Question: Consider the following, I have paragraph data being sent to a view which needs to be placed over a background image, which has at the top and the bottom, fixed elements (fig1)
Fig1.
My thought was to split this into 4 labels (Fig1.example2) my question here is how I can get the text to flow through labels 1 - 4 given that label 1,2 & 3 ar of fixed height. I assumed here that label 3 should be populated prior to 4 hence the layout in the attached diagram.
Can someone suggest the best way of doing this with maybe an example?
Thanks
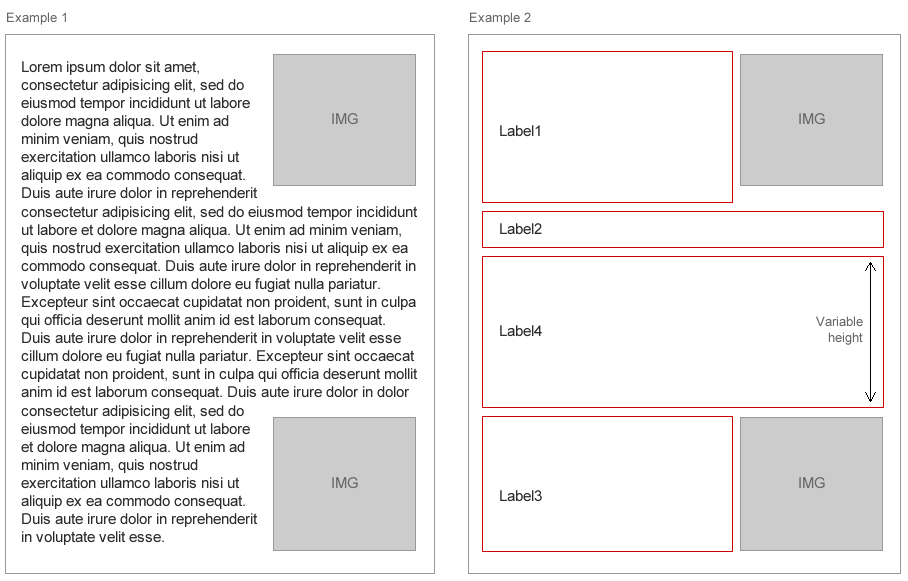
Answer: Wish I could help more, but I think I can at least point you in the right direction.
First, your idea seems very possible, but would involve lots of calculations of text size that would be ugly and might not produce ideal results. The way I see it working is a binary search of testing portions of your string with sizeWithFont: until you can get the best guess for what the label will fit into that size and still look "right". Then you have to actually break up the string and track it in pieces... just seems wrong.
In iOS 6 (unfortunately doesn't apply to you right now but I'll post it as a potential benefit to others), you could probably use one UILabel and an NSAttributed string. There would be a couple of options to go with here, (I haven't done it so I'm not sure which would be the best) but it seems that if you could format the page with html, you can initialize the attributed string that way.
From the docs:
You can create an attributed string from HTML data using the initialization methods initWithHTML:documentAttributes: and initWithHTML:baseURL:documentAttributes:. The methods return text attributes defined by the HTML as the attributes of the string. They return document-level attributes defined by the HTML, such as paper and margin sizes, by reference to an NSDictionary object, as described in "RTF Files and Attributed Strings." The methods translate HTML as well as possible into structures of the Cocoa text system, but the Application Kit does not provide complete, true rendering of arbitrary HTML.
An alternative here would be to just use the available attributes, setting line indents and such according to the image size. I haven't worked with attributed strings at this level, so I the best reference would be the developer videos and the programming guide for NSAttributedString. <URL>
For lesser versions of iOS, you'd probably be better off becoming familiar with CoreText. In the end you'll be rewarded with a better looking result, reusability/flexibility, the list goes on. For that, I would start with the CoreText programming guide: <URL>
Maybe someone else can provide some sample code, but I think just looking through the docs will give you less of a headache than trying to calculate 4 labels like that.
EDIT:
I changed the link for CoreText